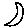
Label: moon